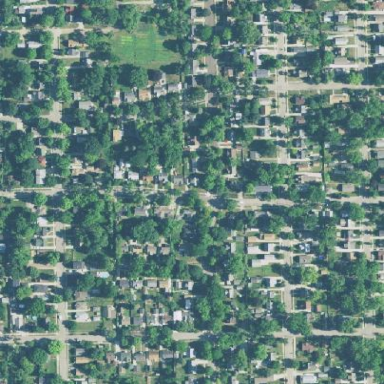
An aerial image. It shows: Neighborhood.